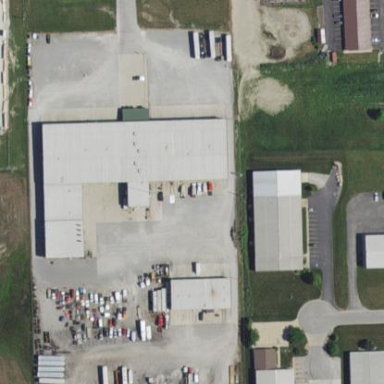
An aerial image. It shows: Industrial building.